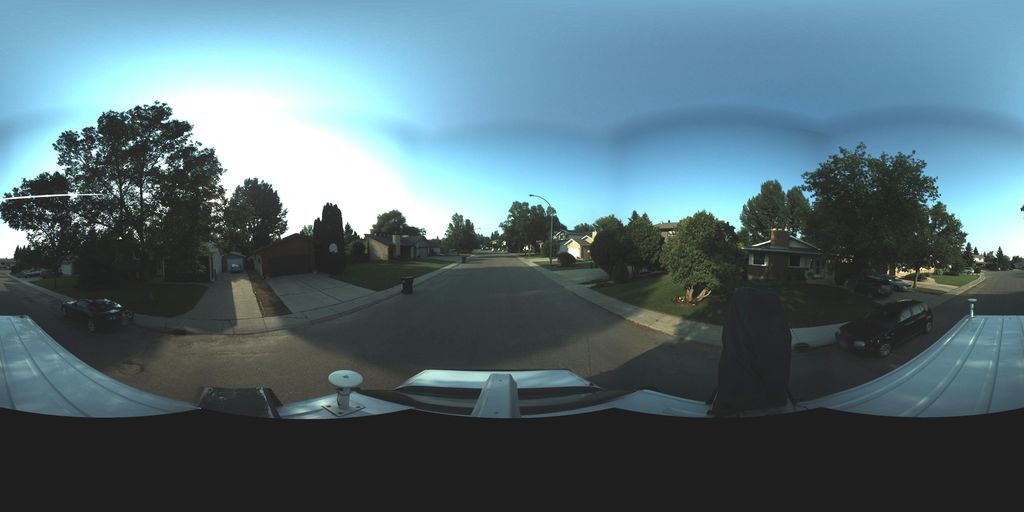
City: saskatoon